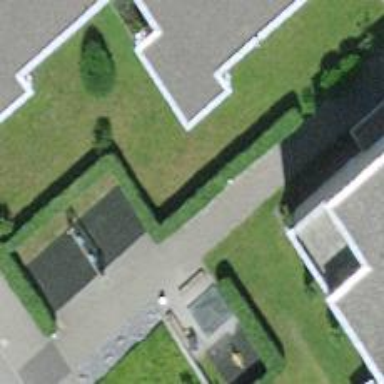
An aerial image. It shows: Hedge acting as barrier.